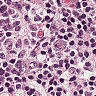
Metastatic tissue present: no